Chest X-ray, AP view. Patient: 17 years old, sex M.
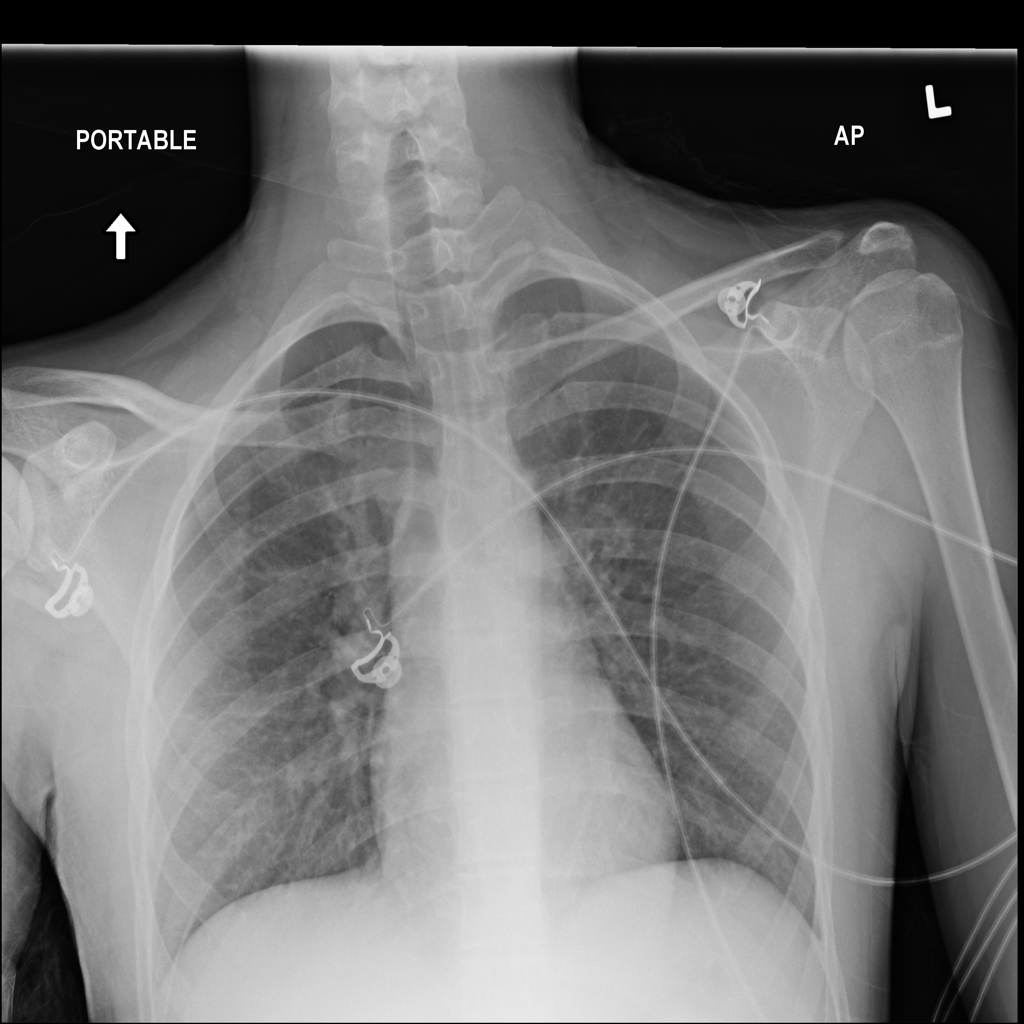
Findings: No Finding